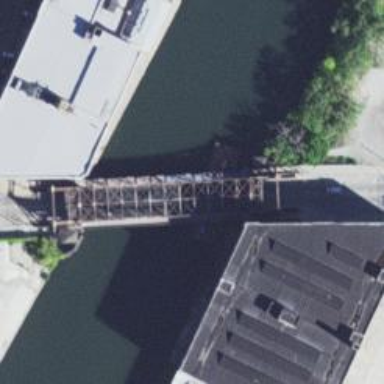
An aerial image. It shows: Secondary road with separate sidewalk crossing movable truss bridge. The bridge is bascule type.